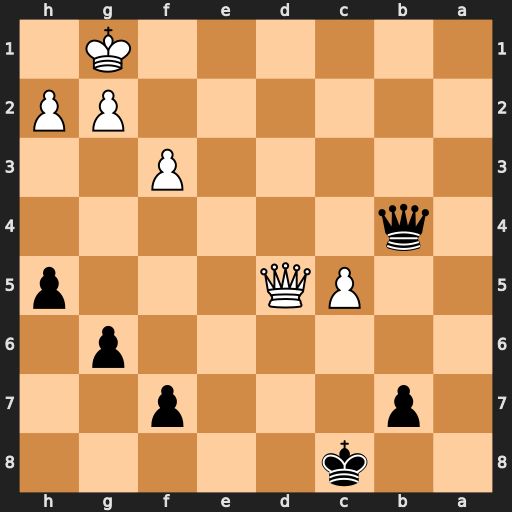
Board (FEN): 2k5/1p3p2/6p1/2PQ3p/1q6/5P2/6PP/6K1
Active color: b
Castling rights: -
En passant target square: -
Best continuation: Qe1#